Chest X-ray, PA view. Patient: 60 years old, sex F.
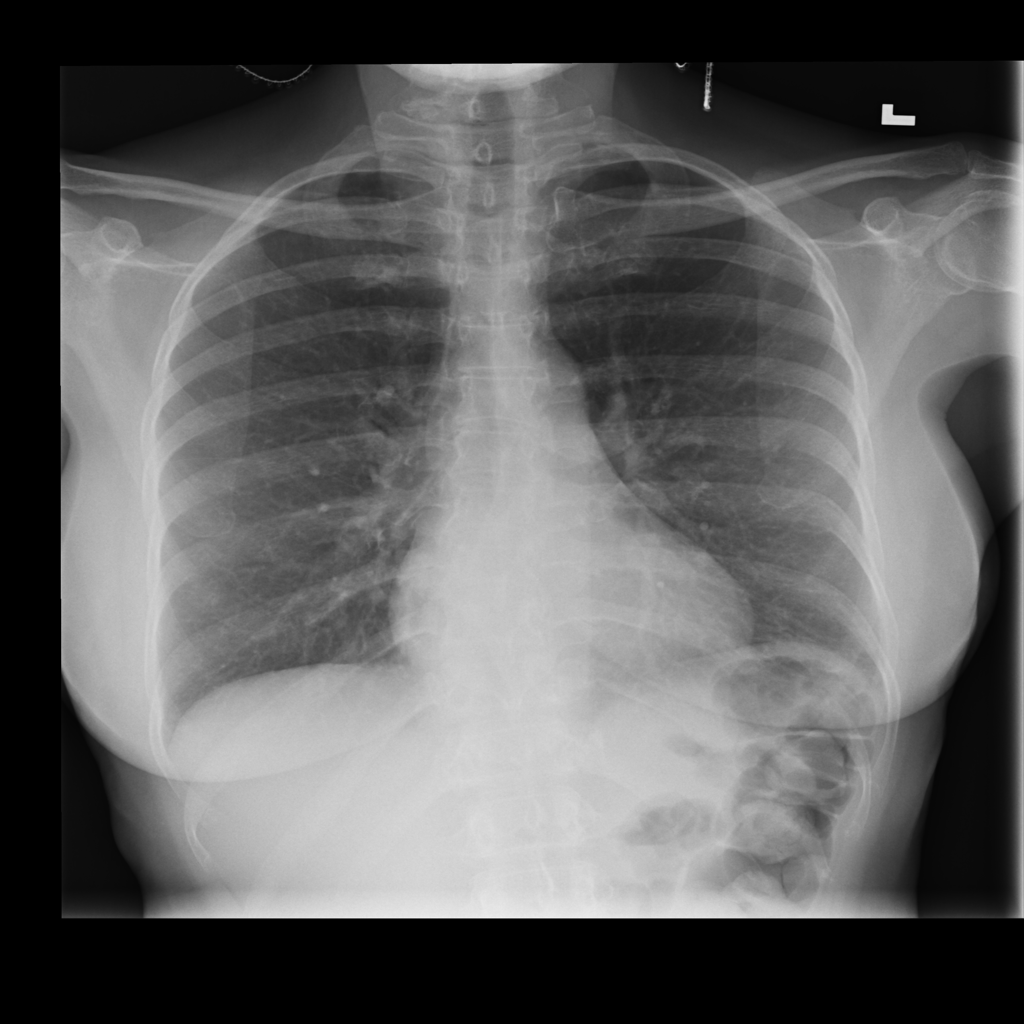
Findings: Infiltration